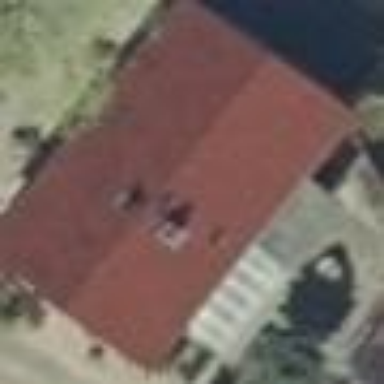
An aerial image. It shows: Gabled house with red roof oriented along its structure.